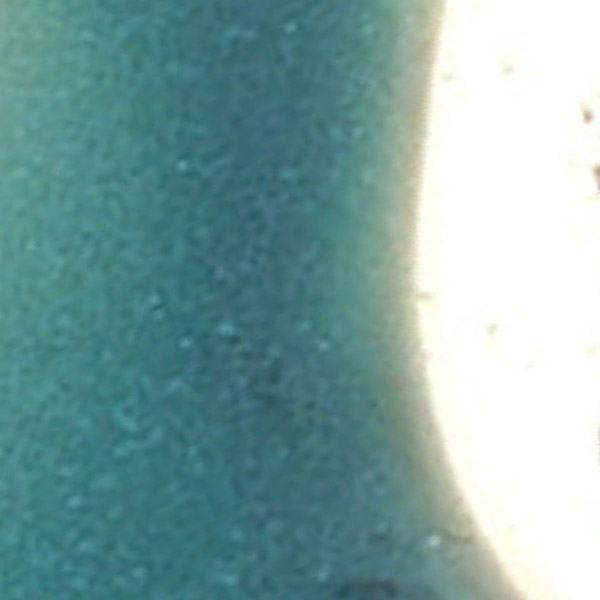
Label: Beach